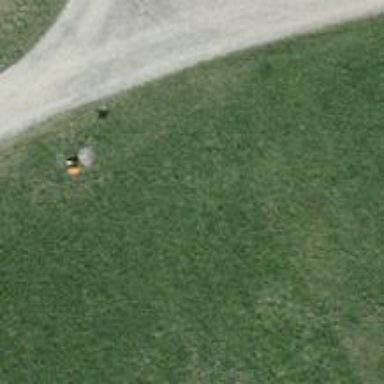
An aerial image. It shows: Pipeline marker.